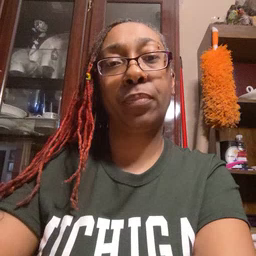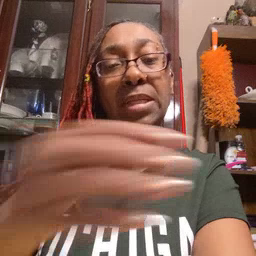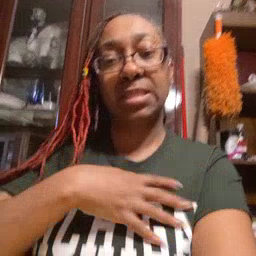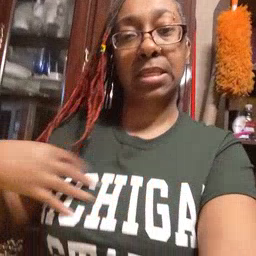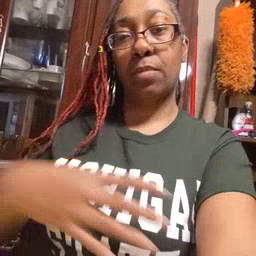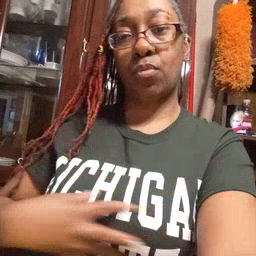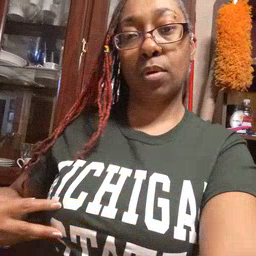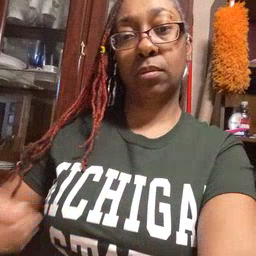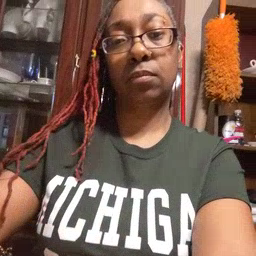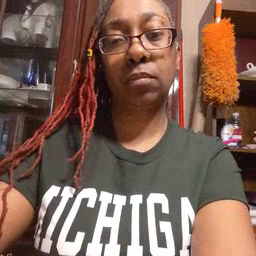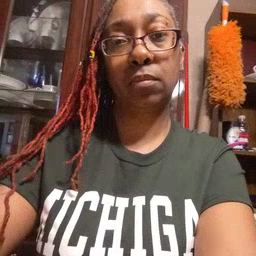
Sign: zebra